Question: I'm trying to make a GridSplitter which can resize rows in a Grid. The Grid is made of three rows, each one has a StackPanel which contains two labels (name, surname, age):
'''
<Grid Background="LightGray">
<Grid.ColumnDefinitions>
<ColumnDefinition />
</Grid.ColumnDefinitions>
<Grid.RowDefinitions>
<RowDefinition />
<RowDefinition />
<RowDefinition />
</Grid.RowDefinitions>
<GridSplitter Grid.Row="0" Grid.Column="0" Height="5"
VerticalAlignment="Center"
HorizontalAlignment="Stretch" ResizeDirection="Rows"/>
<StackPanel Orientation="Horizontal" Grid.Row="0">
<Label FontSize="25" Margin="10">Name</Label>
<Label x:Name="nameLabel" FontSize="25" Margin="10"></Label>
</StackPanel>
<StackPanel Orientation="Horizontal" Grid.Row="1">
<Label FontSize="25" Margin="10">Surname</Label>
<Label x:Name="surnameLabel" FontSize="25" Margin="10"></Label>
</StackPanel>
<StackPanel Orientation="Horizontal" Grid.Row="2">
<Label FontSize="25" Margin="10">Age</Label>
<Label x:Name="ageLabel" FontSize="25" Margin="10"></Label>
</StackPanel>
</Grid>
'''
With this code the first row isn't resizable. I see the GridSplitter, and I also see the arrow when I pass the mouse over it, but if I drag it the row doesn't get resized.

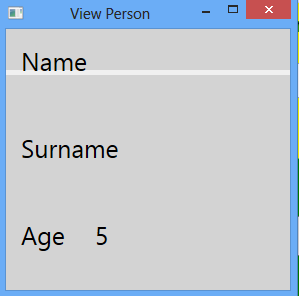
Answer: I usually place the 'GridSplitter' in its own 'GridRow'. This will give you the desired effect:
'''
<Grid Background="LightGray">
<Grid.ColumnDefinitions>
<ColumnDefinition />
</Grid.ColumnDefinitions>
<Grid.RowDefinitions>
<RowDefinition />
<RowDefinition Height="Auto" />
<RowDefinition />
<RowDefinition />
</Grid.RowDefinitions>
<StackPanel Orientation="Horizontal" Grid.Row="0">
<Label FontSize="25" Margin="10">Name</Label>
<Label x:Name="nameLabel" FontSize="25" Margin="10"></Label>
</StackPanel>
<GridSplitter Grid.Row="1" Grid.Column="0" Height="5"
HorizontalAlignment="Stretch" />
<StackPanel Orientation="Horizontal" Grid.Row="2">
<Label FontSize="25" Margin="10">Surname</Label>
<Label x:Name="surnameLabel" FontSize="25" Margin="10"></Label>
</StackPanel>
<StackPanel Orientation="Horizontal" Grid.Row="3">
<Label FontSize="25" Margin="10">Age</Label>
<Label x:Name="ageLabel" FontSize="25" Margin="10"></Label>
</StackPanel>
</Grid>
'''